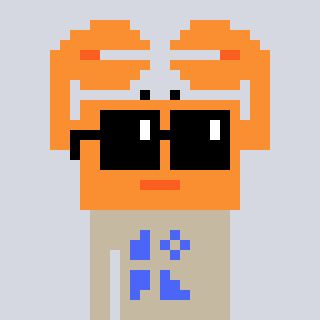
a pixel art character with square black sunglasses, a crab-shaped head and a bege-colored body on a cool background